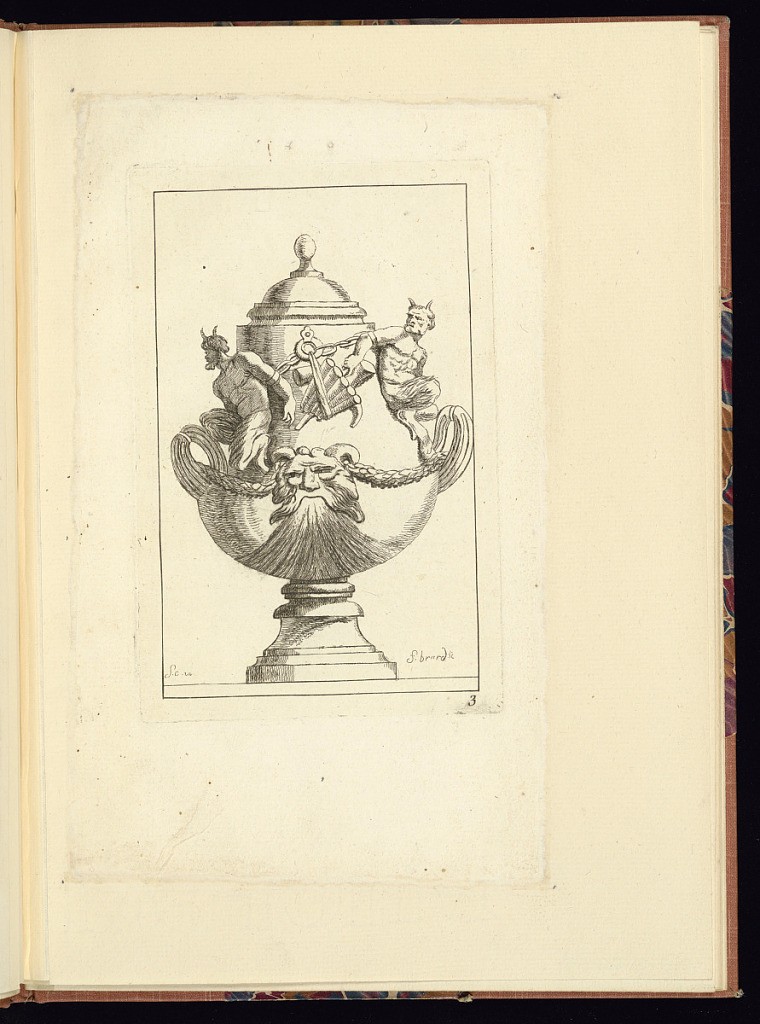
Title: Ornamental Vase Design
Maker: Louis Doré, French, active 18th century
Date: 1750-1800
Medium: Etching on laid paper
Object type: Print
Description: Lidded vase design with an oval finial and two horned satyrs sitting on the shoulder of the vase. There is a mascaron at the center of the vase; on either side of the mascaron is garland that wraps around the vase and through the upturned handles. The vase has a stepped foot. The plate is signed and numbered.